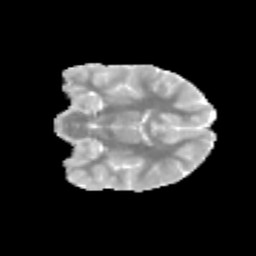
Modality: MD
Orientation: coronal
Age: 9
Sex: female
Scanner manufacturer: siemens
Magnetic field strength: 3 T
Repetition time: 3.8 s
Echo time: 0.07 s